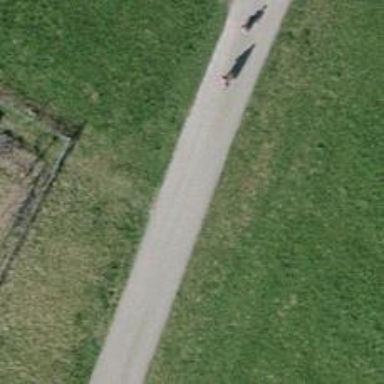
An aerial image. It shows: Paved track with grade1 surface. It is designated for agricultural vehicles.